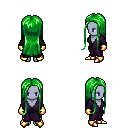
a pixel art fantasy rpg character, female body template, dark elf, purple skin, purple robe, gold greaves, green extra-long hairstyle, gold gloves, gold boots, four views (front, back, left, right), 2x2 character sprite sheet, small pixel art, hard edges, no anti-aliasing